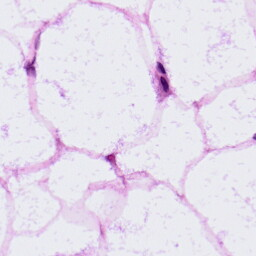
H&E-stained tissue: LymphNode